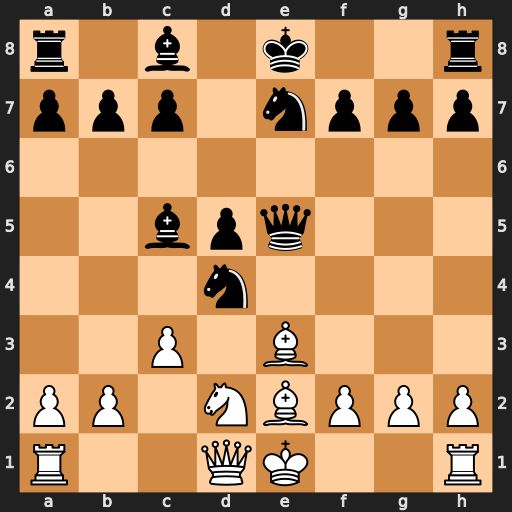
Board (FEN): r1b1k2r/ppp1nppp/8/2bpq3/3n4/2P1B3/PP1NBPPP/R2QK2R
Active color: w
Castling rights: KQkq
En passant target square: -
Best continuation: cxd4 Bxd4 Nf3